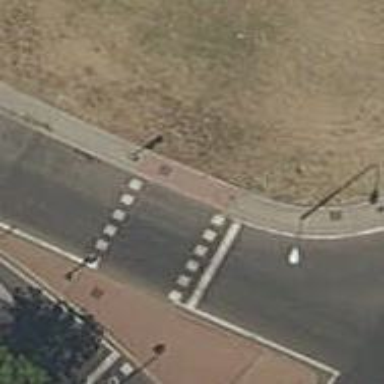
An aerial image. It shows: Road crossing with traffic signals.